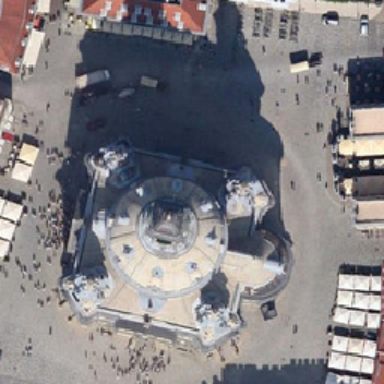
There are many people in the church .